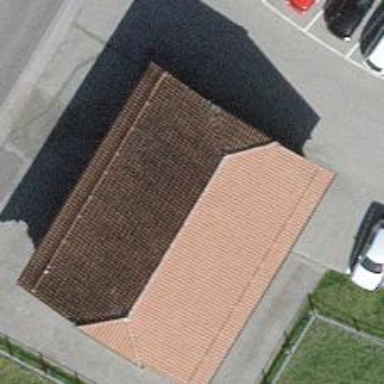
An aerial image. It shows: Farm shop.